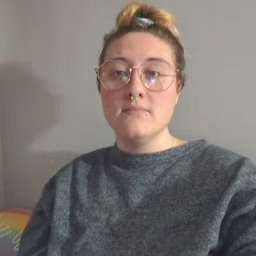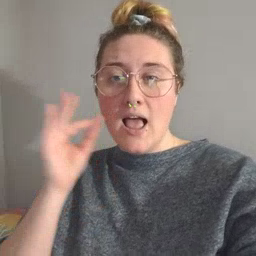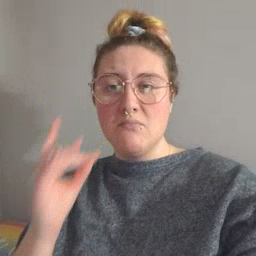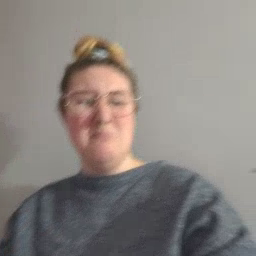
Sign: cat